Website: ulta-beauty
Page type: delivery-shipping
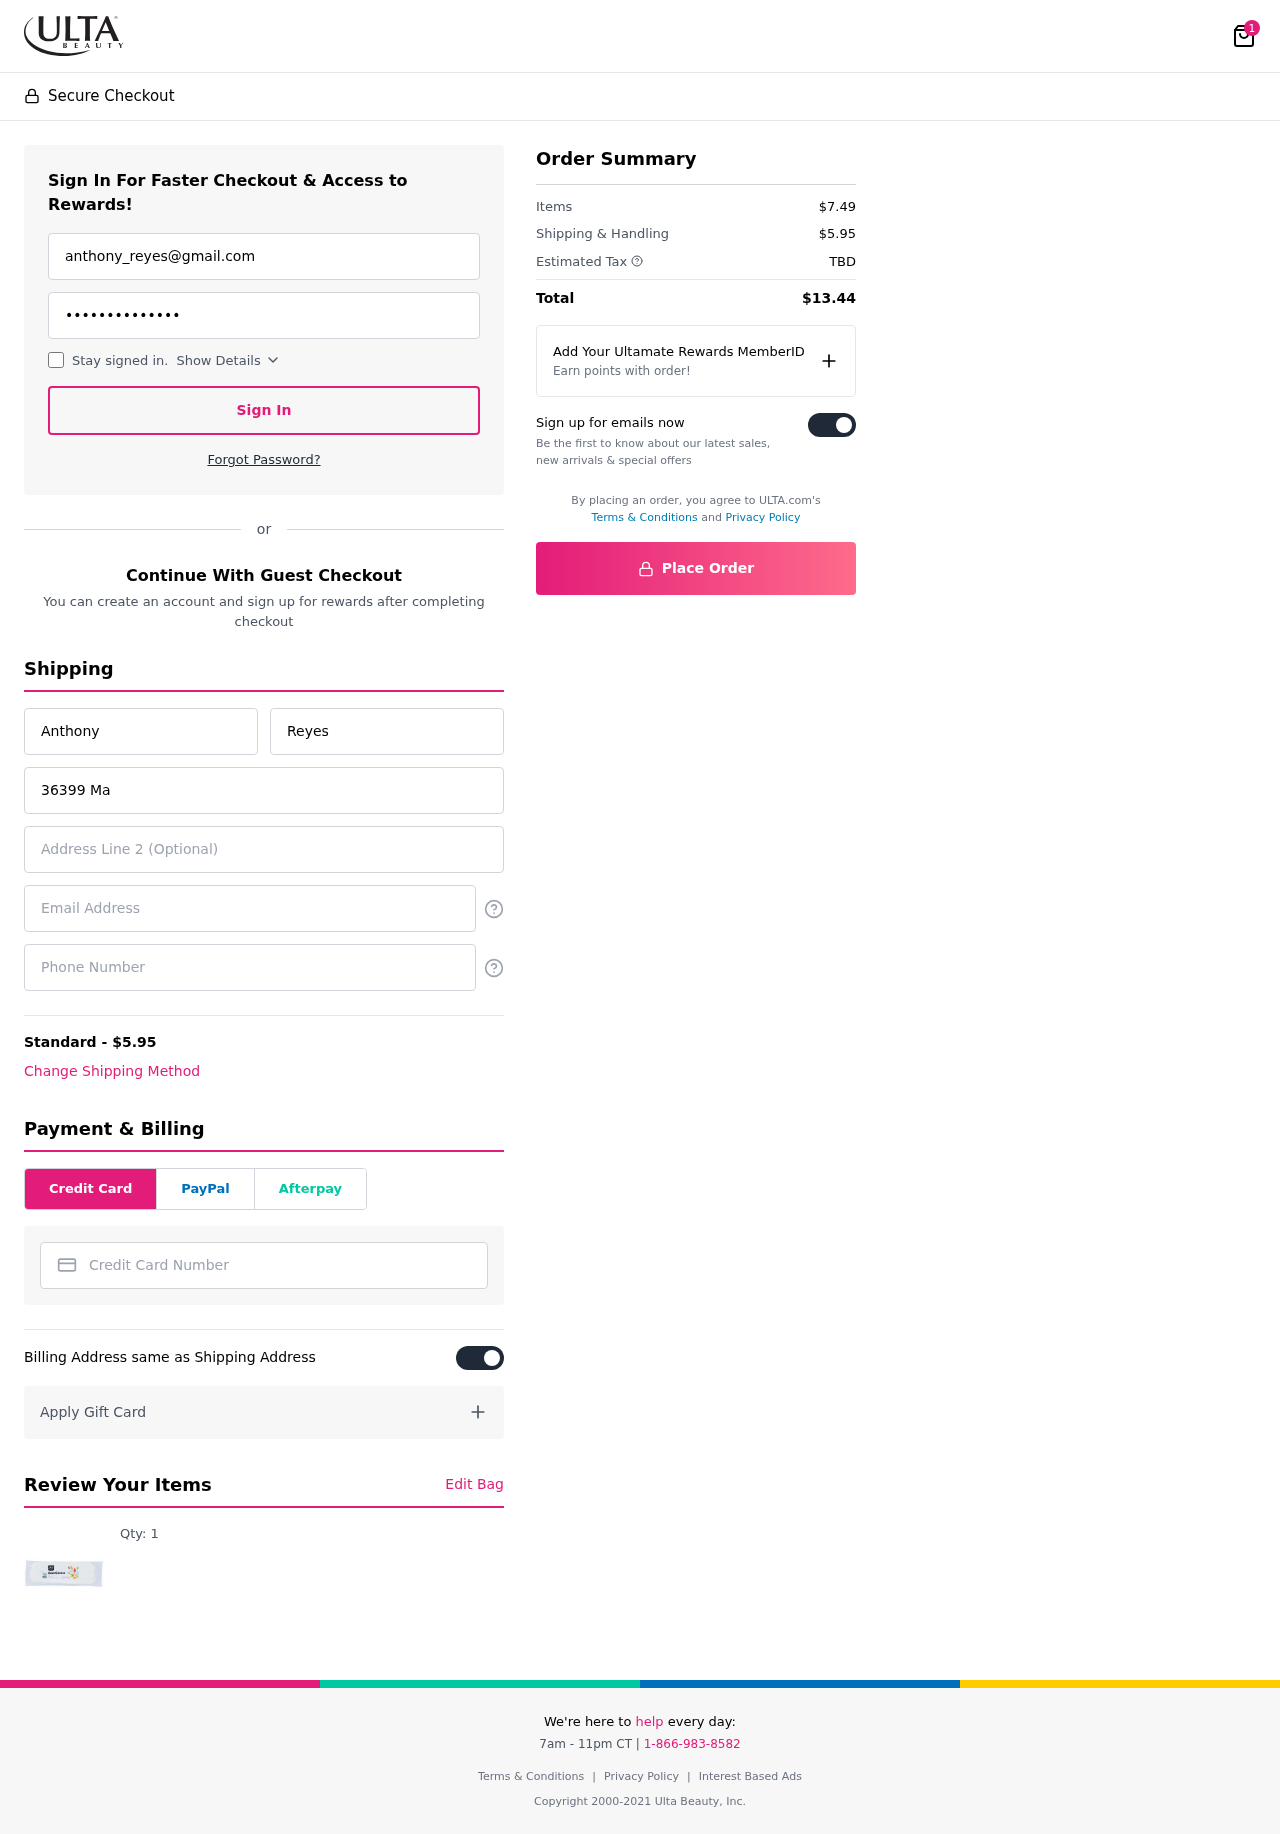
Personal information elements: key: PII_CARD_NUMBER
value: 3728 9823 0945 245
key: PII_EMAIL
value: anthony_reyes@gmail.com
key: PII_EMAIL2
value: anthony_reyes@gmail.com
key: PII_FIRSTNAME
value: Anthony
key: PII_LASTNAME
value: Reyes
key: PII_PHONE
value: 8513171321
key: PII_STREET
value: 36399 Maria Oval Suite 679
Product elements: key: PRODUCT1_QUANTITY
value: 1
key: PRODUCT1
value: Qty: 1
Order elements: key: ORDER_NUM_ITEMS
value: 1
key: ORDER_SHIPPING_COST
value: $5.95
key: ORDER_SUBTOTAL
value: $7.49
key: ORDER_TAX
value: TBD
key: ORDER_TOTAL
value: $13.44